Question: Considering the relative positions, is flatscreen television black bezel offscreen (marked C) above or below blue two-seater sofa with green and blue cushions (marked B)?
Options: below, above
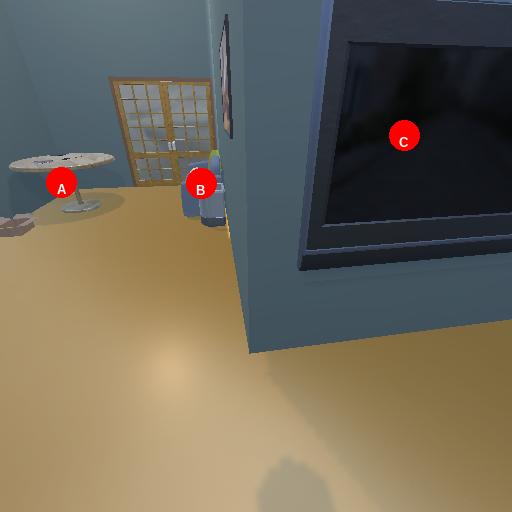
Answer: below